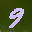
Label: 9